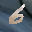
Label: 6